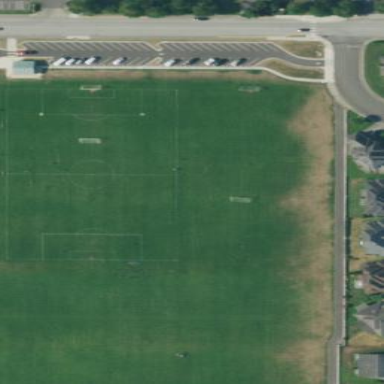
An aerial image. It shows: Soccer pitch designated for leisure and sports activities.